Question: In my data access layer I have a class called 'Execute'. class 'Execute' is used to make transactions with data base.
I have another class called 'Table1DataAceess' to communicate with Execute class and 'BusinessLogicClass1' to communicate with Data Access Layer. Eg: Picture

I have only 4 method to do any transaction with the data base (Insert,Update,Delete,Retrieve).
In the Retrieving method, I wanna implement to get any return type without pre-defining the return type.
Eg: If I want to get a List of VehicleModel data , In my Table1DataAceess class, I just need to write
'''
Execute DBExe = new Execute();
List<VehicleModel> vList = DBExe<List<VehicleModel>,VehicleModel>(spName,model);
//If I wanna take it into a DataTable
DataTable dt = DBExe<DataTable,VehicleModel>(spName,model);
'''
There for I have develop following method,
'''
public T SpExecutesNew<T,T1>(string cmdText, T1 item) where T : new()
{
DataSet ds = new DataSet();
SqlDataAdapter ad = new SqlDataAdapter();
SqlCmd = new SqlCommand();
SqlConnection conn = null;
try
{
conn = clsConnection.OpenConnectiion();
SqlCmd.Connection = conn;
SqlCmd.CommandText = cmdText;
SqlCmd.CommandType = CommandType.StoredProcedure;
SqlCmd.CommandTimeout = 100;
PropertyInfo[] Props = typeof(T).GetProperties(BindingFlags.Public | BindingFlags.Instance);
SqlCommandBuilder.DeriveParameters(SqlCmd);
foreach (SqlParameter prr in SqlCmd.Parameters)
{
bool found = false;
if (prr.ParameterName.ToUpper() == "@RETURN_VALUE")
continue;
for (int i = 0; i < Props.Length && !found; i++)
{
string prName = "@" + Props[i].Name;
if (prr.ParameterName == prName)
{
prr.Value = Props[i].GetValue(item, null);
found = true;
}
}
}
ad = new SqlDataAdapter(SqlCmd);
ad.Fill(ds);
//List<T> list = new List<T>();
///STIL IMPLIMENTING...
////return (T)Convert.ChangeType(ds.Tables[0], typeof(T));
}
catch (Exception ex)
{
throw ex;
}
finally
{
if (conn != null && conn.State == ConnectionState.Open)
conn.Close();
if (conn != null)
conn.Dispose();
SqlCmd = null;
}
}
'''
. because if it is a list, then I have to fill the list and return as a list.
Please help..
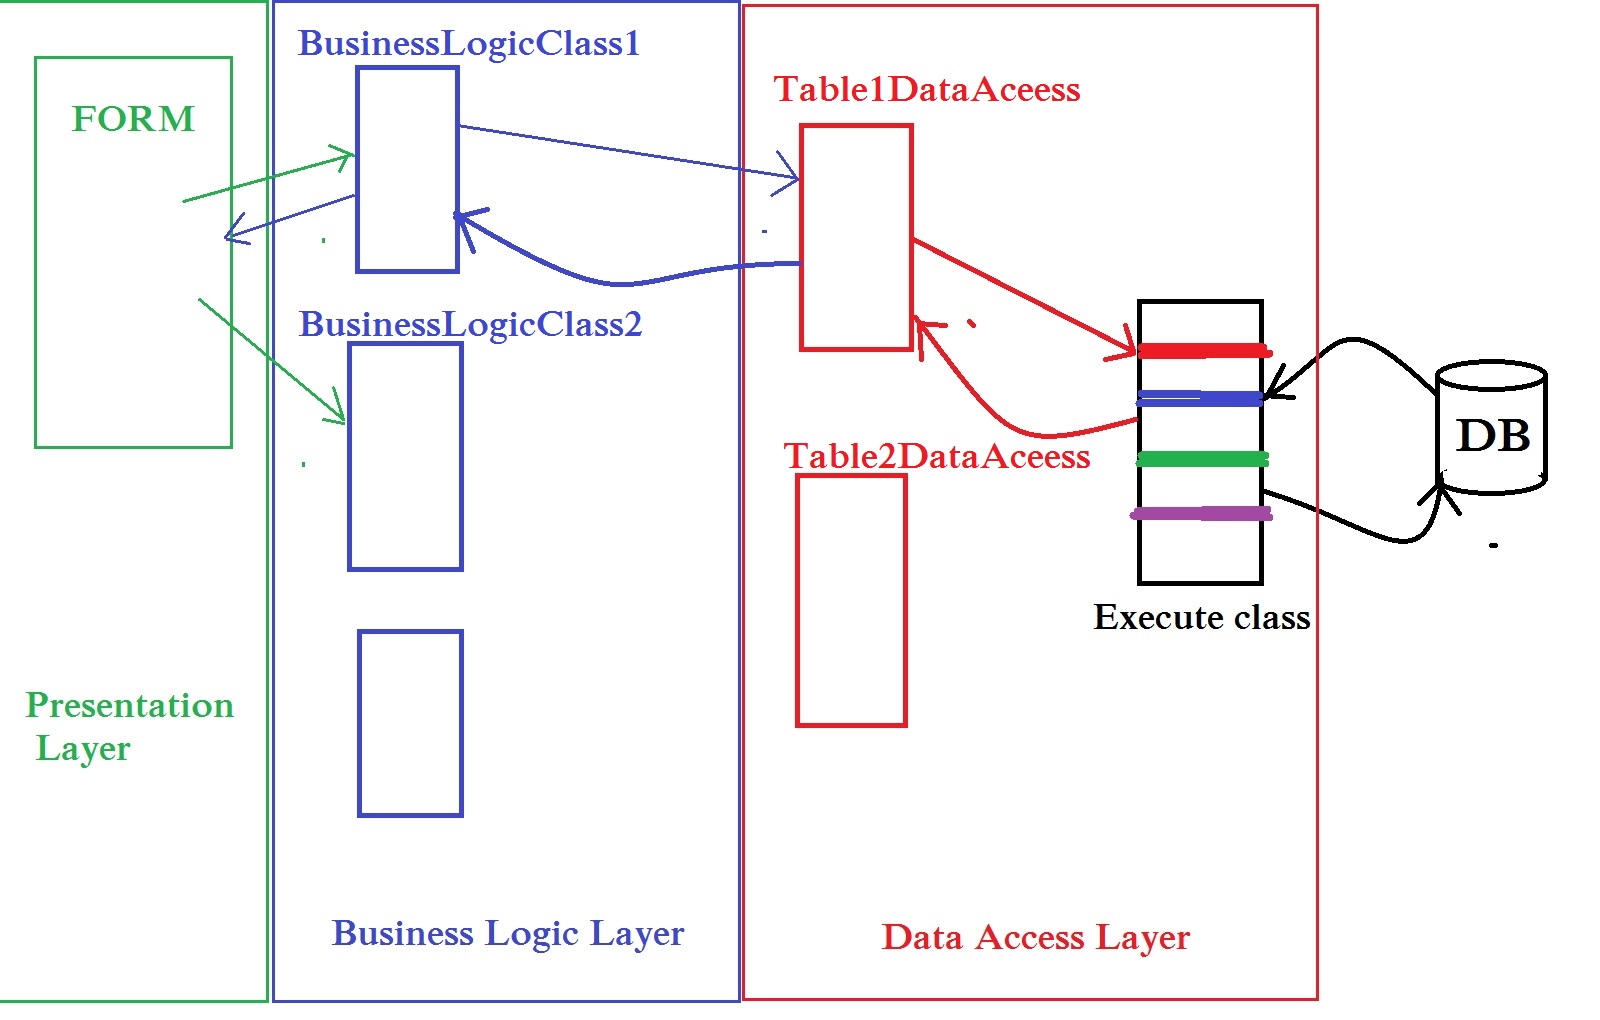
Answer: Here is an example
This is method of DbAccess layer.This method will executereader you can even fill datatable and convert it to list.
'''
public List<T> ReturnList<T>(CommandType commandType, string commandText, List<SqlParameter> parameters) where T : new()
{
SqlDataReader reader = null;
try
{
CreateConnection();
command = new SqlCommand();
BuildCommand(command, commandType, commandText, conn);
AddParametersToCommand(parameters, command);
reader = command.ExecuteReader();
List<T> list = CommonMethods.ToList<T>(reader);
reader.Close();
reader.Dispose();
CloseConnection();
return list;
}
catch (Exception ex)
{
reader.Close();
reader.Dispose();
conn.Close();
throw ex;
}
finally
{
}
}
'''
This is the code which will convert the datatable or sqldatareader to any given class list
'''
CommonMethods.Cs
public static class CommonMethods
{
public static List<T> ToList<T>(DataTable datatable) where T : new()
{
List<T> Temp = new List<T>();
try
{
List<string> columnsNames = new List<string>();
foreach (DataColumn DataColumn in datatable.Columns)
columnsNames.Add(DataColumn.ColumnName);
Temp = datatable.AsEnumerable().ToList().ConvertAll<T>(row => getObject<T>(row, columnsNames));
return Temp;
}
catch { return Temp; }
}
private static T getObject<T>(DataRow row, List<string> columnsName) where T : new()
{
T obj = new T();
try
{
string columnname = "";
string value = "";
PropertyInfo[] Properties; Properties = typeof(T).GetProperties();
foreach (PropertyInfo objProperty in Properties)
{
columnname = columnsName.Find(name => name.ToLower() == objProperty.Name.ToLower());
if (!string.IsNullOrEmpty(columnname))
{
value = row[columnname].ToString();
if (!string.IsNullOrEmpty(value))
{
if (Nullable.GetUnderlyingType(objProperty.PropertyType) != null)
{
value = row[columnname].ToString().Replace("$", "").Replace(",", "");
objProperty.SetValue(obj, Convert.ChangeType(value, Type.GetType(Nullable.GetUnderlyingType(objProperty.PropertyType).ToString())), null);
}
else
{
value = row[columnname].ToString().Replace("%", "");
objProperty.SetValue(obj, Convert.ChangeType(value, Type.GetType(objProperty.PropertyType.ToString())), null);
}
}
}
} return obj;
}
catch { return obj; }
}
public static List<T> ToList<T>(SqlDataReader dataReader) where T : new()
{
List<T> res = new List<T>();
while (dataReader.Read())
{
T t = new T();
for (int inc = 0; inc < dataReader.FieldCount; inc++)
{
Type type = t.GetType();
PropertyInfo prop = type.GetProperty(dataReader.GetName(inc));
prop.SetValue(t, dataReader.GetValue(inc), null);
}
res.Add(t);
}
return res;
}
}
'''
And Here is how you will call it
'''
List<YourClassName> list = DbAccess.ReturnList<YourClassName>(System.Data.CommandType.StoredProcedure, "searchappointments", listParams);
'''